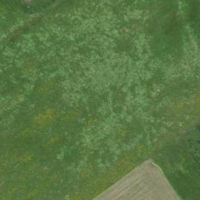
EUNIS habitat code: 52
Species observed at this site:
Dipsacus fullonum